Brain MRI, t2w sequence, axial 2D slice.
Patient: age 44, sex F, weight 95 kg, height 1.95 m
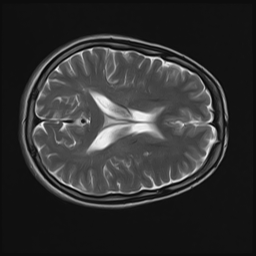